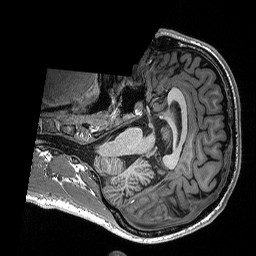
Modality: T1w
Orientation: axial
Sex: male